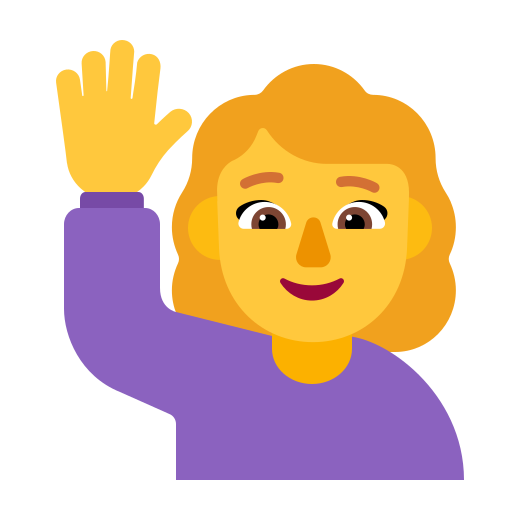
woman raising hand flat default